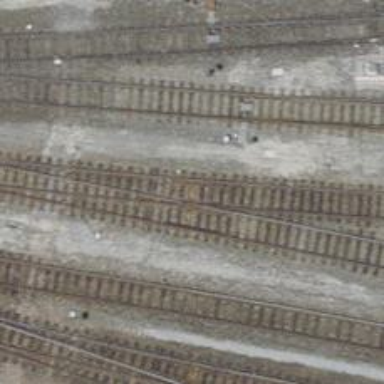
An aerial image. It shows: Single-track railway siding with electrification using contact line. The voltage is 3000 and 15000 along the tracks.